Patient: sex M, age 64
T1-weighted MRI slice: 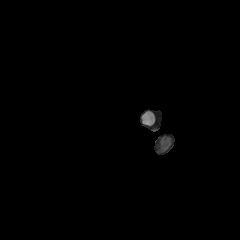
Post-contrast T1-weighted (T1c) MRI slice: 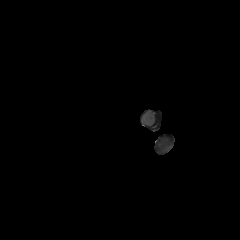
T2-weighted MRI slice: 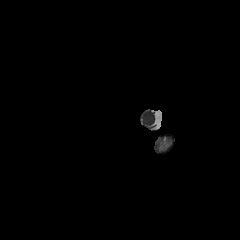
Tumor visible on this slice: no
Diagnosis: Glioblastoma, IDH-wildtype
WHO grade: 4